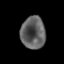
Tissue: prostate
Cell type: Epithelial cells
Senescence score: 0.2686
Nuclear area (px): 778
Mean DAPI intensity: 95.644